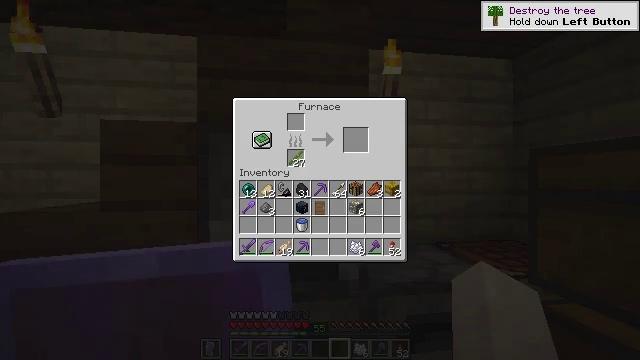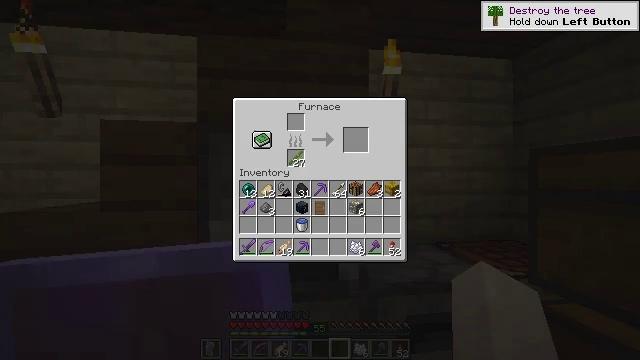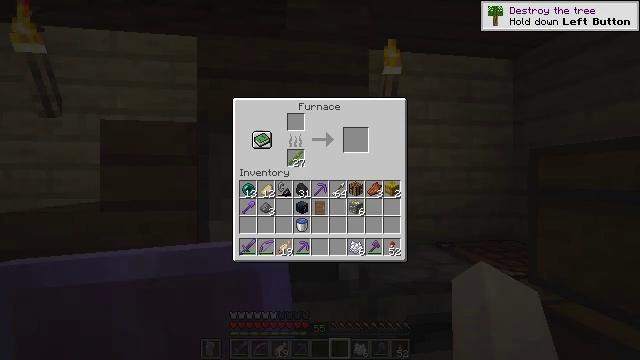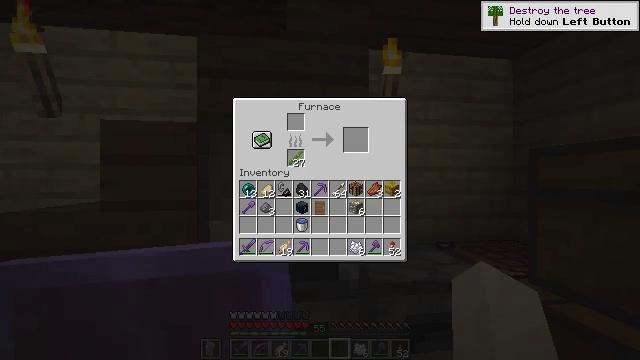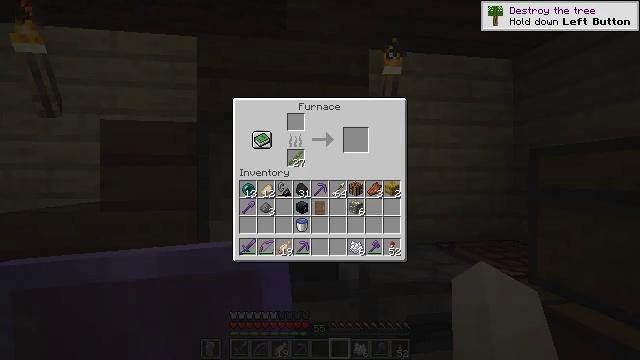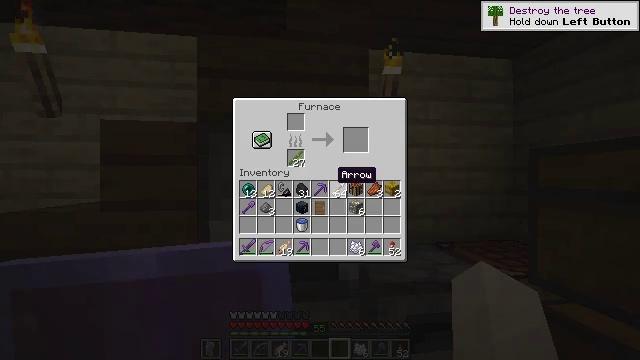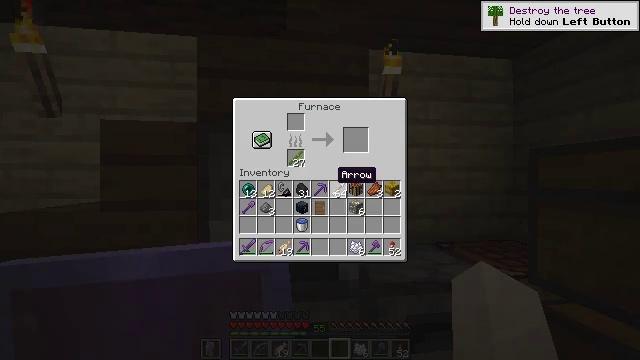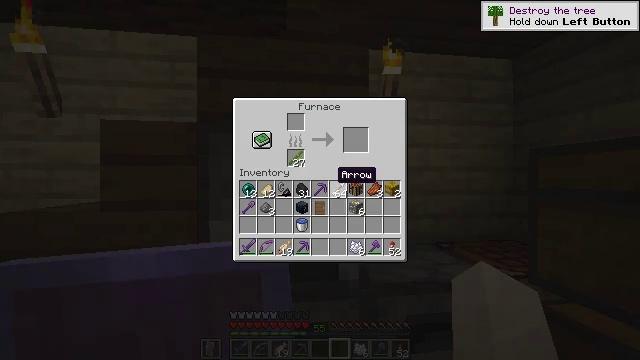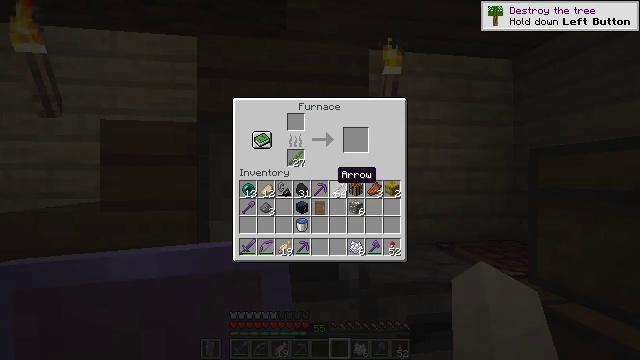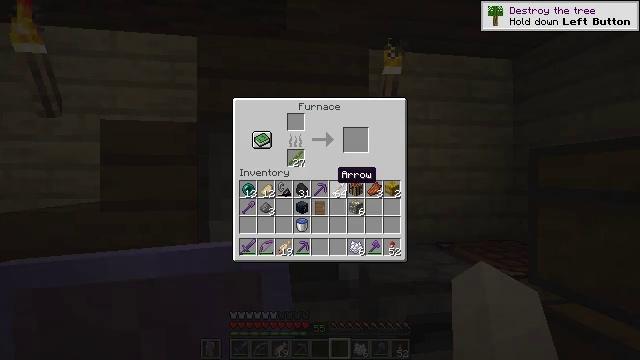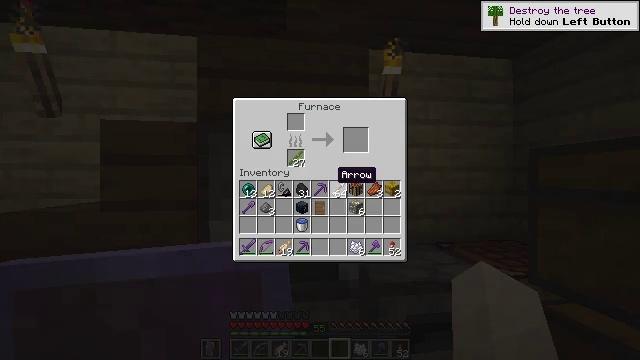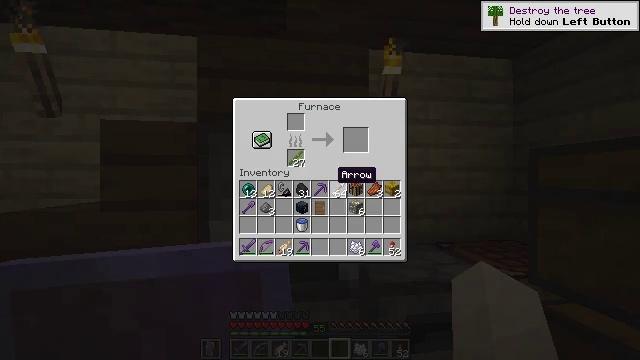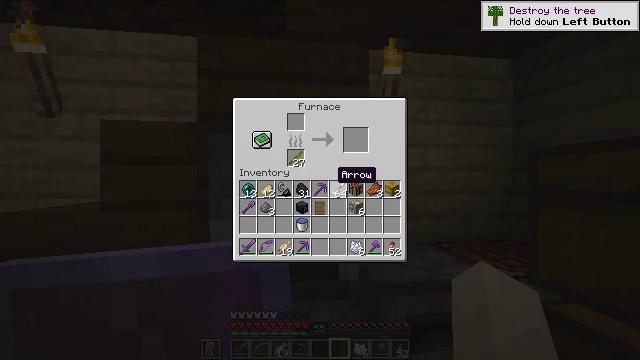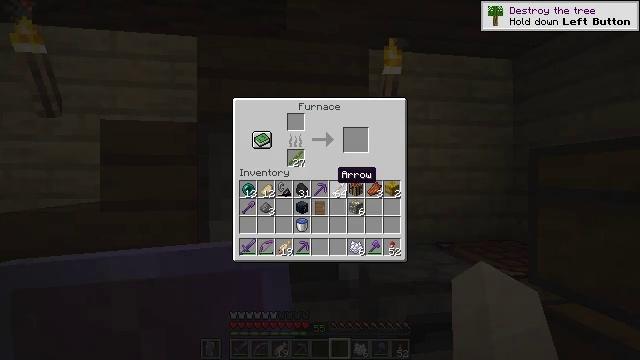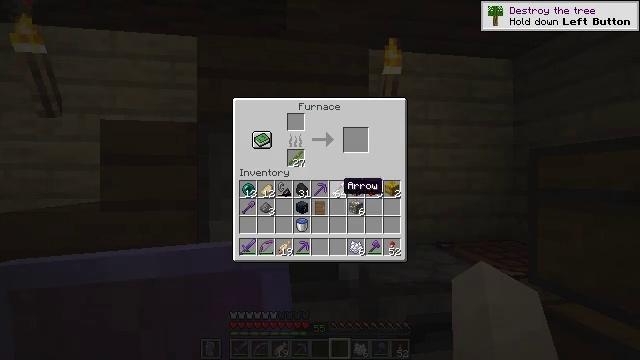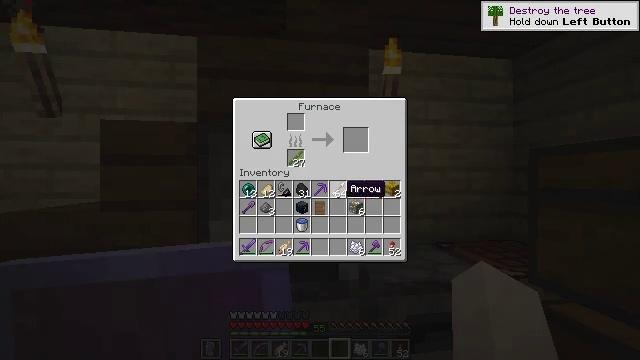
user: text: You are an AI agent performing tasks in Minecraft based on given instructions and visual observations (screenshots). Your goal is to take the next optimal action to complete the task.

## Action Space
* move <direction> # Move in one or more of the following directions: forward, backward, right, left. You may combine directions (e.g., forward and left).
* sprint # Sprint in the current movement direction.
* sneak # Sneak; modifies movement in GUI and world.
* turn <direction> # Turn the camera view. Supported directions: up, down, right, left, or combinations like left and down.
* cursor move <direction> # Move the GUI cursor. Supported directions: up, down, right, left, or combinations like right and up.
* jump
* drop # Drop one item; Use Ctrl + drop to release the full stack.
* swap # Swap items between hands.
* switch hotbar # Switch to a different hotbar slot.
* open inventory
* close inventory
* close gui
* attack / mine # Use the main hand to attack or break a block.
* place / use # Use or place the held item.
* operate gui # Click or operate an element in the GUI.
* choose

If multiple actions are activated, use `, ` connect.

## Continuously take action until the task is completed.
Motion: motion action
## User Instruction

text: craft item cracked stone bricks
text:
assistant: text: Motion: no_op
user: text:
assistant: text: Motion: no_op
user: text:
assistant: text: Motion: no_op
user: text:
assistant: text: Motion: turn left and down
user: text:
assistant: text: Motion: turn right
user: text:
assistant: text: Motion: no_op
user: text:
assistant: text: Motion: no_op
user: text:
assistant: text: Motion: no_op
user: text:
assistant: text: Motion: no_op
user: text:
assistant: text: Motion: no_op
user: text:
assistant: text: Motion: no_op
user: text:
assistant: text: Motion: no_op
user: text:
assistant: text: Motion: no_op
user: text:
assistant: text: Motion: turn down
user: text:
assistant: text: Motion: no_op
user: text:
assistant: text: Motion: no_op
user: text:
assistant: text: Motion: turn down
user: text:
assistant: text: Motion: no_op
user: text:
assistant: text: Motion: no_op
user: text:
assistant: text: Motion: no_op
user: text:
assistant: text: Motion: no_op
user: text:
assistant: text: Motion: turn right and up
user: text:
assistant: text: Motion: no_op
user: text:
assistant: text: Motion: no_op
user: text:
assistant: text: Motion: use / place
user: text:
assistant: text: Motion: use / place
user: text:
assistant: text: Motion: use / place
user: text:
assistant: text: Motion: turn left and down
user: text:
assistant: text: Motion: no_op
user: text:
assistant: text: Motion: no_op